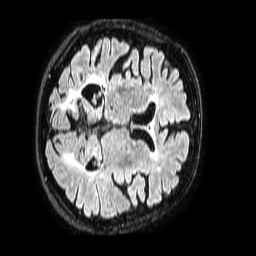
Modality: FLAIR
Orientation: axial
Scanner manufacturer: philips
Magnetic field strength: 1.5 T
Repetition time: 4.8 s
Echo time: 0.3 s